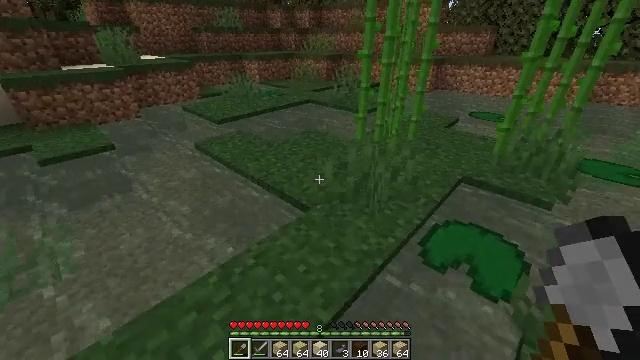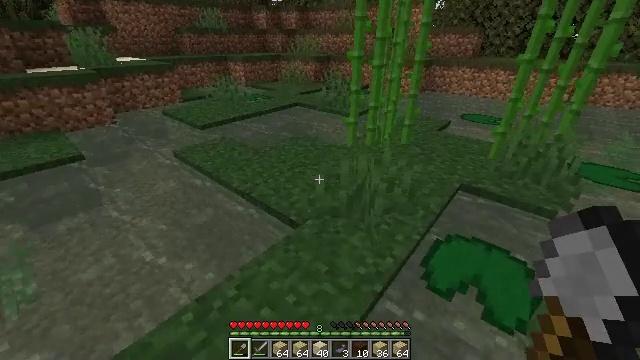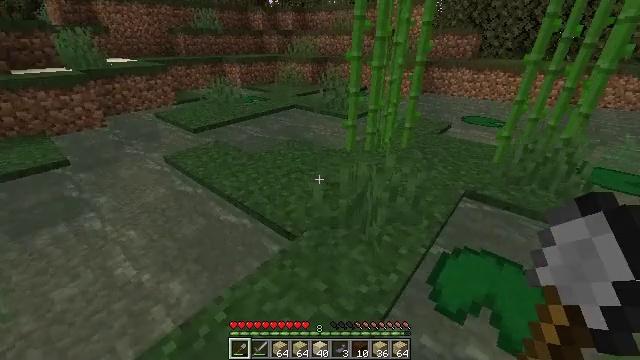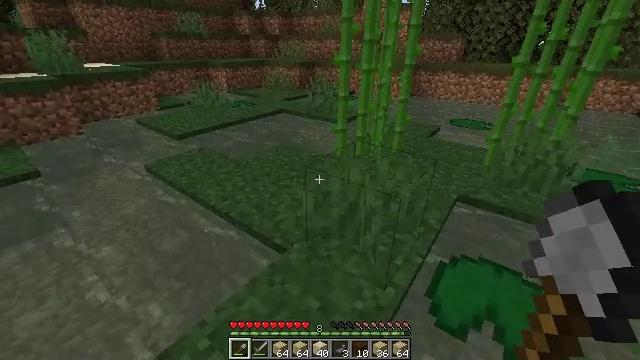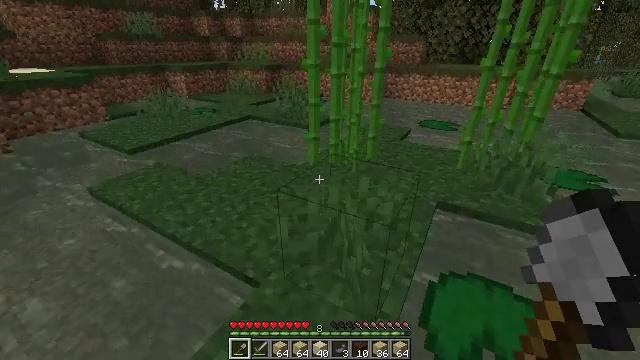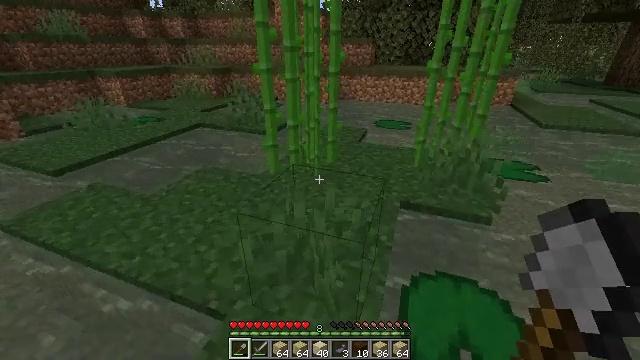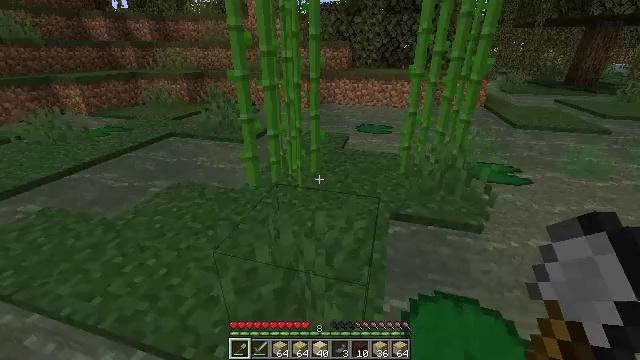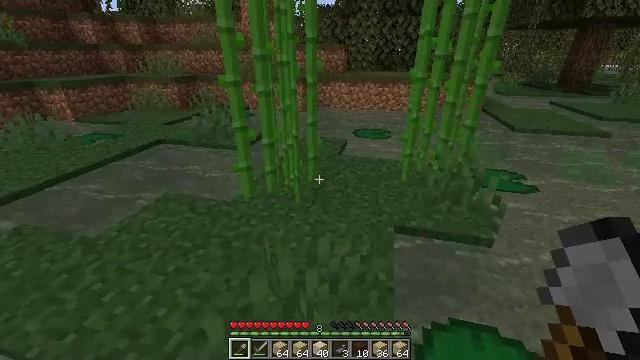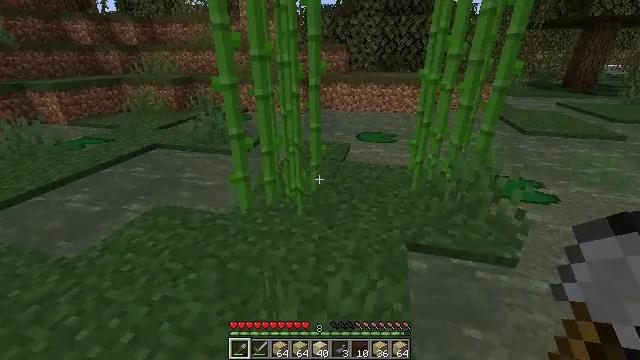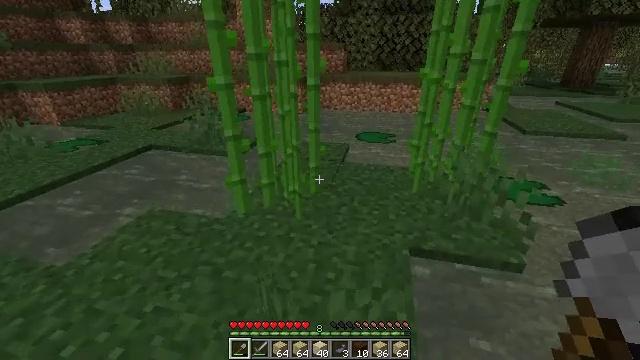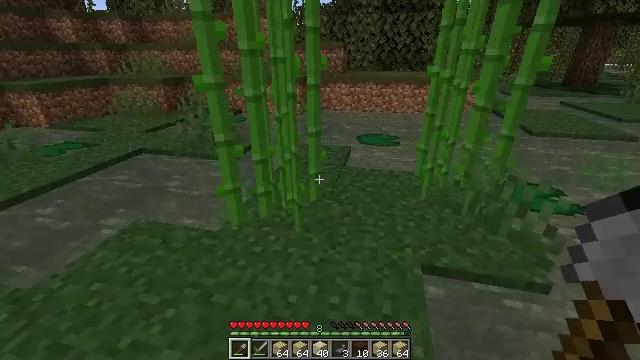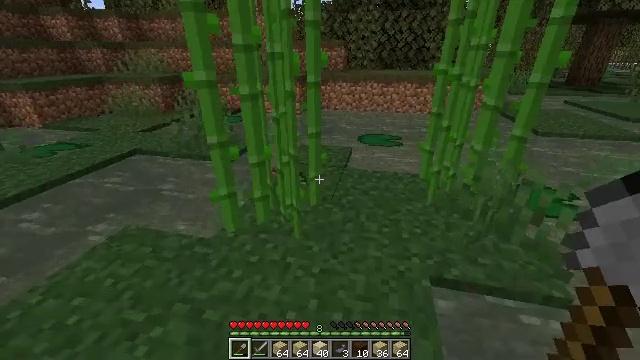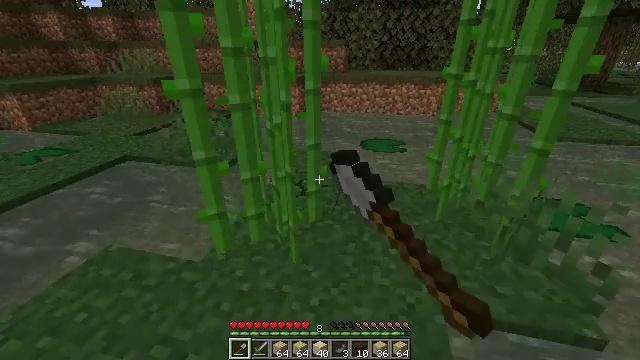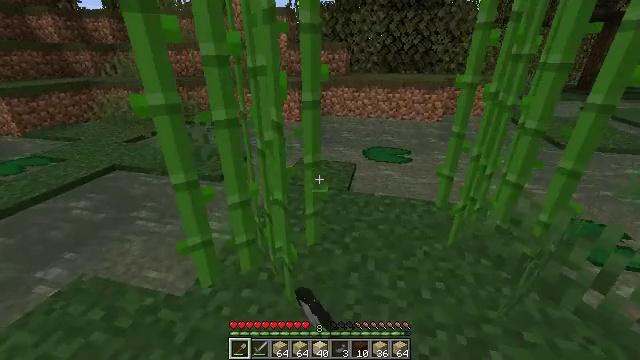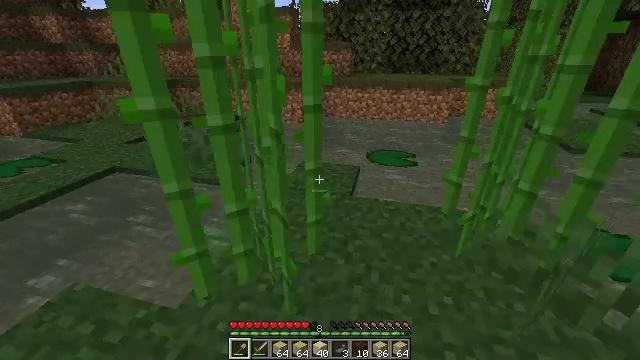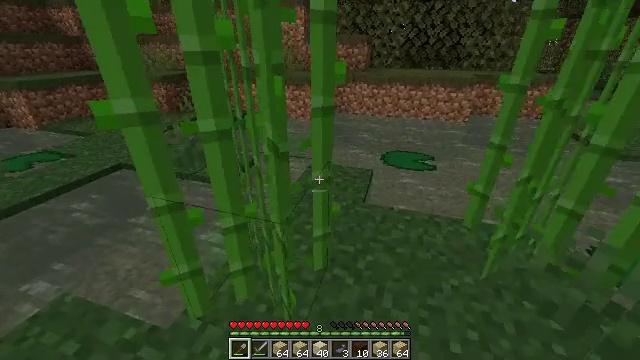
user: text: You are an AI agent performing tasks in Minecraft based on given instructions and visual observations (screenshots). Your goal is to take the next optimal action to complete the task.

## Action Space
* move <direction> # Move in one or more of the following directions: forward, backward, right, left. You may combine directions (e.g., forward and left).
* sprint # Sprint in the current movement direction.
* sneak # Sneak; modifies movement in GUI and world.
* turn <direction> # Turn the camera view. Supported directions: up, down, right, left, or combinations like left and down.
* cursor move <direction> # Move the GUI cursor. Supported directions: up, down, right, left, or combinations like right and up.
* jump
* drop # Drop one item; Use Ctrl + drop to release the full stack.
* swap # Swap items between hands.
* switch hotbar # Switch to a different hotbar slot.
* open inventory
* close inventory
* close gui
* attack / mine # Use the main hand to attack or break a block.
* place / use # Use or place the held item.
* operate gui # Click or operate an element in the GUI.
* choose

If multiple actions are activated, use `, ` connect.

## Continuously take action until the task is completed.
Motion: motion action
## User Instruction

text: Break the sugar cane.
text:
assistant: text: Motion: move forward, turn right
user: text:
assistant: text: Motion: move forward
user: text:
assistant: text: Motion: move forward, turn right
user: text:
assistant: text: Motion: move forward, turn right
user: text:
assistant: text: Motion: move forward, turn right
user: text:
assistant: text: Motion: move forward, turn right
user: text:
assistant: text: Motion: move forward, turn right
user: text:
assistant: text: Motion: move forward
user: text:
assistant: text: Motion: move forward
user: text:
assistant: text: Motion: move forward
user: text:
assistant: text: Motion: move forward, attack / mine
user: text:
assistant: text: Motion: move forward, attack / mine
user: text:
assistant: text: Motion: move forward
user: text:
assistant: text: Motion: move forward
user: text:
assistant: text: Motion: move forward, turn left and down
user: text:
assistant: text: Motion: move forward, turn left and down
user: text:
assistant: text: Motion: move forward, turn left and down
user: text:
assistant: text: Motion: move forward, turn left and down, attack / mine
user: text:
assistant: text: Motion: move forward, attack / mine
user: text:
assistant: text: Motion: attack / mine
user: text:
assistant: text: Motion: no_op
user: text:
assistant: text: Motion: turn left and down
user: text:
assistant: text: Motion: turn left and down
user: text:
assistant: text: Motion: turn left and down
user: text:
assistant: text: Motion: no_op
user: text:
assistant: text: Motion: no_op
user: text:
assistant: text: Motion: no_op
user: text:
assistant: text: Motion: turn right
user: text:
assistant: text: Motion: turn right
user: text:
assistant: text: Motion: turn right and up